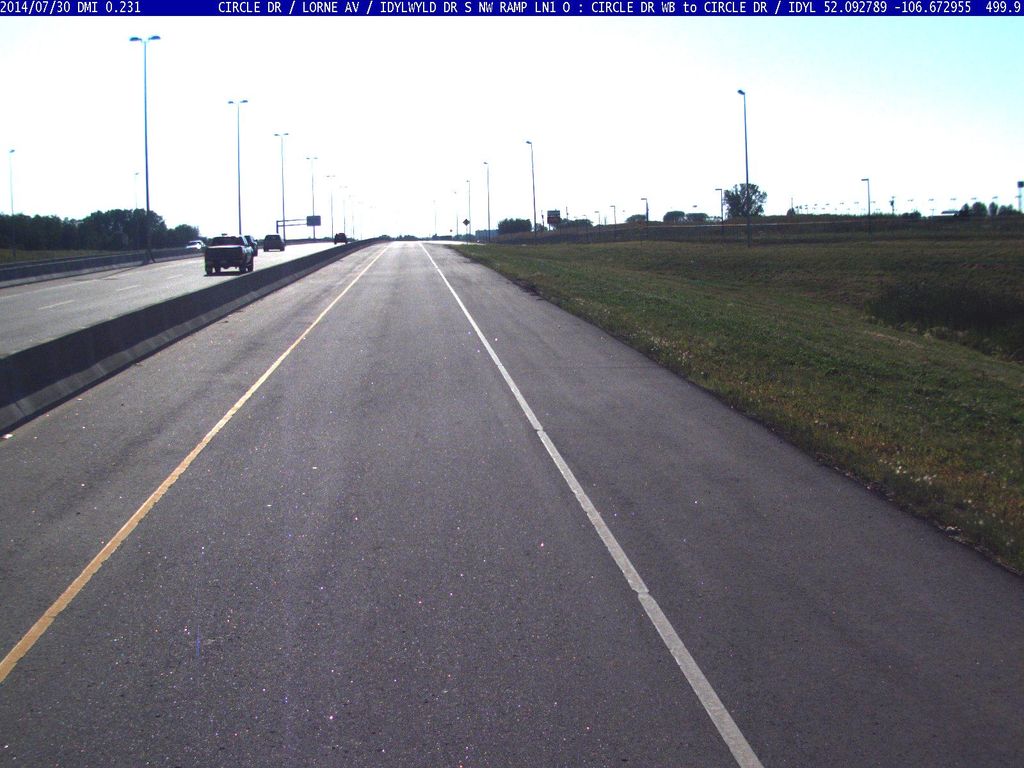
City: saskatoon